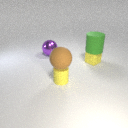
large brown rubber sphere above small yellow rubber cylinder